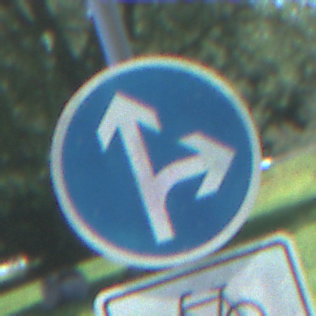
Verkehrszeichen: VorgeschriebeneFahrtrichtungGeradeausOderRechts
Zusatzzeichen unten: EinspurigeFahrzeugeFrei1
Umgebung: Outdoor, Nature
Tageszeit: Midday
Wetter: Clear
Licht: Natural
Jahreszeit: Summer
Kontrast: HighContrast